Field crop: tomato
Growth stage: 1
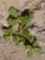
Species: portulaca